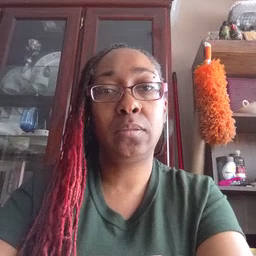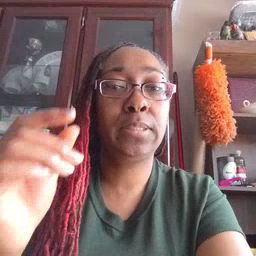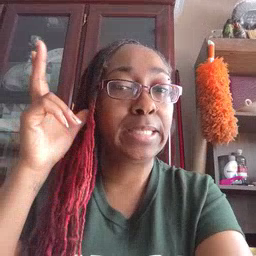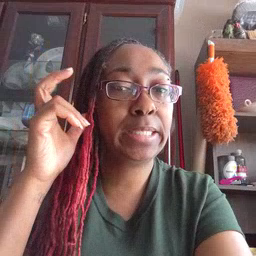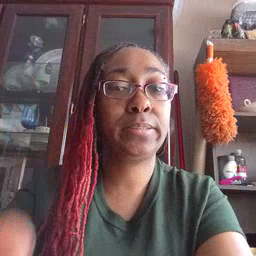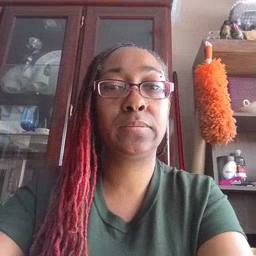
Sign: hear